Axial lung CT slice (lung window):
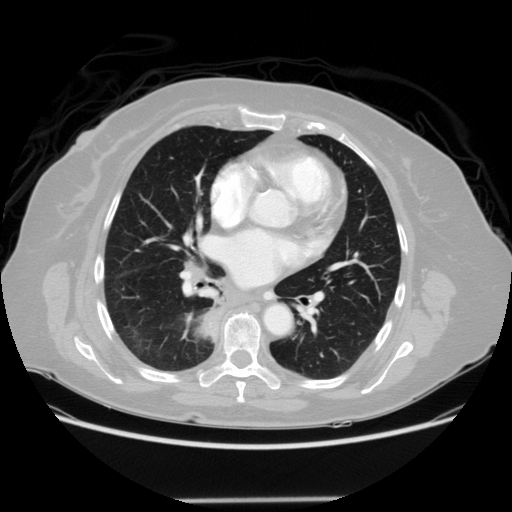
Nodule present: no